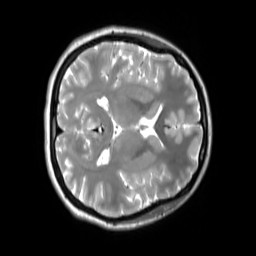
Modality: T2w
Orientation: axial
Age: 24
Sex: female
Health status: ill
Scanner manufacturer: siemens
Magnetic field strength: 3 T
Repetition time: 2.8 s
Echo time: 0.326 s